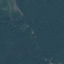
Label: Forest